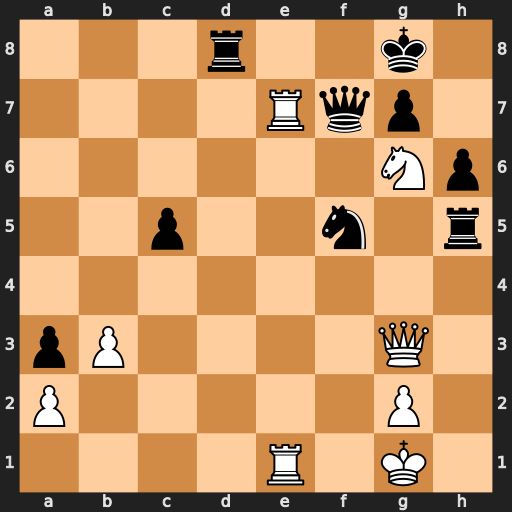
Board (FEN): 3r2k1/4Rqp1/6Np/2p2n1r/8/pP4Q1/P5P1/4R1K1
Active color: w
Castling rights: -
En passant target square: -
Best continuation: Qc7 Qxg6 Qxd8+ Kh7 Re8